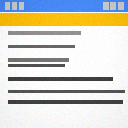
Screen state: on